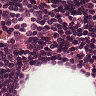
Metastatic tissue present: no